Field crop: maize
Growth stage: 2
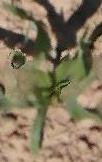
Species: maize